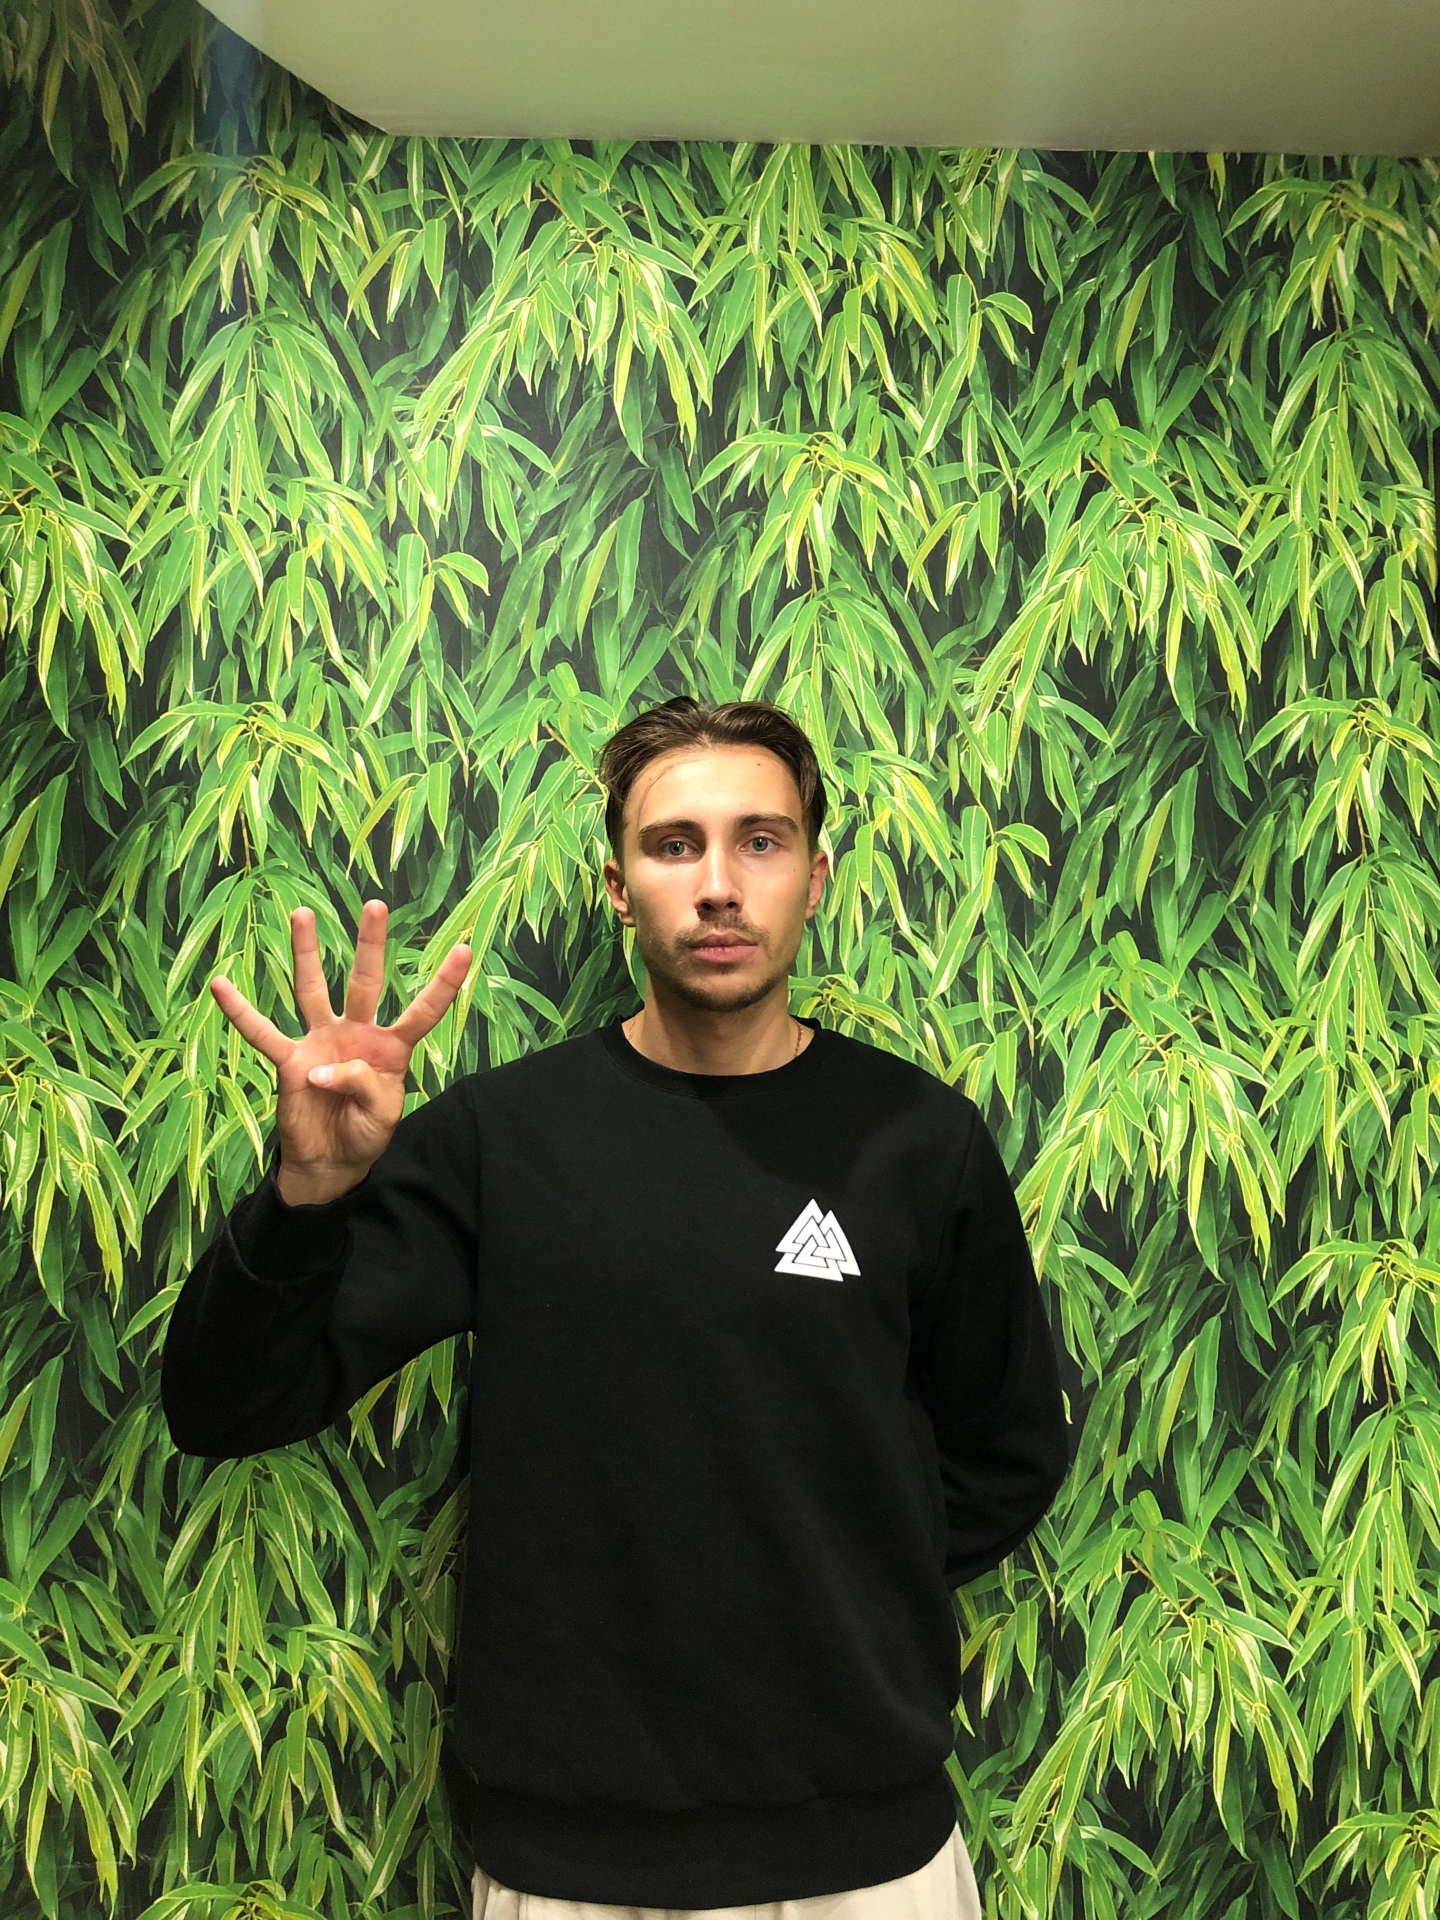
Label: clear